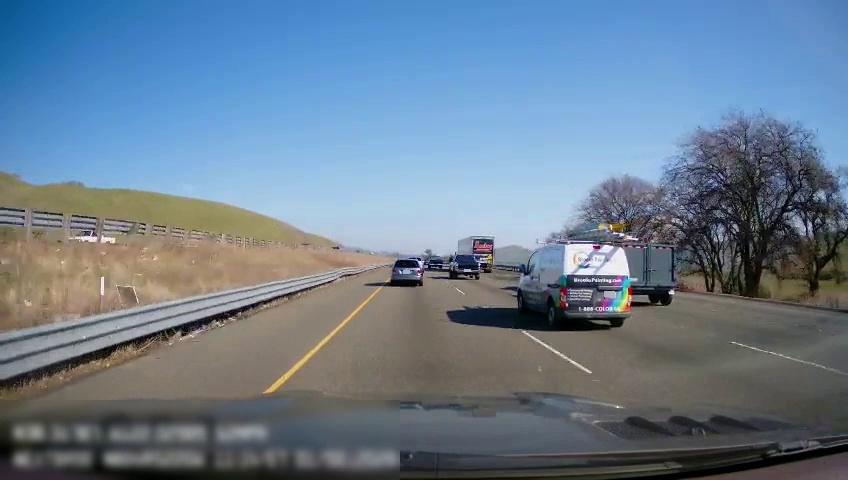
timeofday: Day
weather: Sunny
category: Drivable Space
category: Vehicles | Truck
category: Vehicles | Car
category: Vehicles | Truck
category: Vehicles | Truck
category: Vehicles | SUV
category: Vehicles | Truck
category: Vehicles | Other LV
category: Vehicles | Van
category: Vehicles | SUV
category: Lanes | Current Lane
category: Lanes | Current Lane
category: Lanes | Alternate Lane